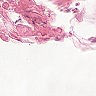
Metastatic tissue present: no